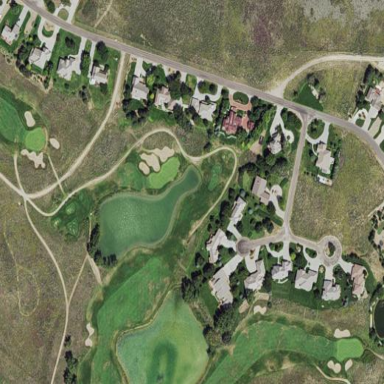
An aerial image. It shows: Golf rough area.